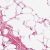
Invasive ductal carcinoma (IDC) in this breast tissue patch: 0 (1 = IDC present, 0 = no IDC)